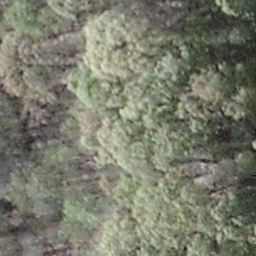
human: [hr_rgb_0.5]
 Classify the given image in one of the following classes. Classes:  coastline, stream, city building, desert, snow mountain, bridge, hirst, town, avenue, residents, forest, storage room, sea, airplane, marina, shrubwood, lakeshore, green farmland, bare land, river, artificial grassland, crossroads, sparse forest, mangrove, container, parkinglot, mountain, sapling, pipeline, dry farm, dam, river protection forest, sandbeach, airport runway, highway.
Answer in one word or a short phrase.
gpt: shrubwood